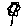
Label: flower